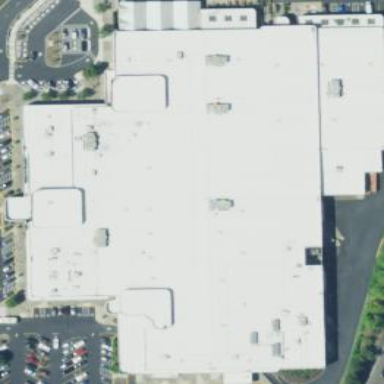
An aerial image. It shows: Supermarket located in building.